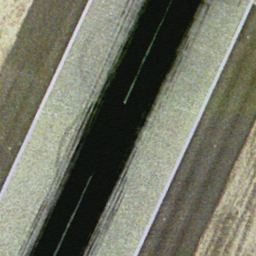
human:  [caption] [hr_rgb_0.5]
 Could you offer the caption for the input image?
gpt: There are some mark lines on the straight runway .

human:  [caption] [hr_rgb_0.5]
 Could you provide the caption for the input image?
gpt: It is a straight runway with some mark lines on it .

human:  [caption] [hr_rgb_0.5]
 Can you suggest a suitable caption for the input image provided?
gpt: A straight runway with some mark lines on it .

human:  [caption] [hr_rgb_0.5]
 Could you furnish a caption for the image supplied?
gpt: It is a straight runway with some white mark lines on it .

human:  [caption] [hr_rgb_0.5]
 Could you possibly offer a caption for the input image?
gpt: A straight runway with some white mark lines on it .